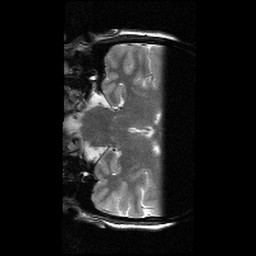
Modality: T2w
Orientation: coronal
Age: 19
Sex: female
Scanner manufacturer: siemens
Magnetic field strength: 3 T
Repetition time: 6.26 s
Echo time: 0.064 s